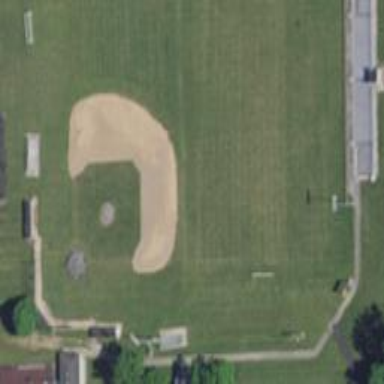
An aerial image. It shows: Softball pitch for leisure and sport activities.